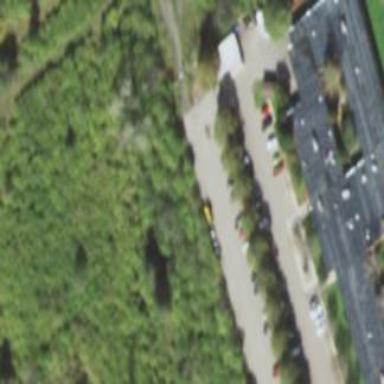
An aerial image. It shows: Parking area.